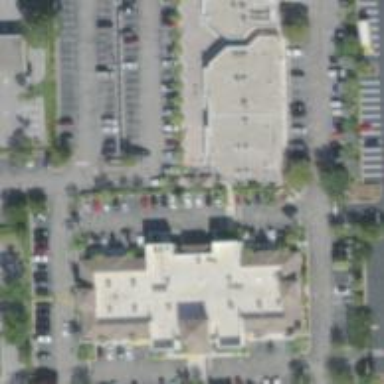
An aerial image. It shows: Parking space is available.